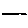
Label: line